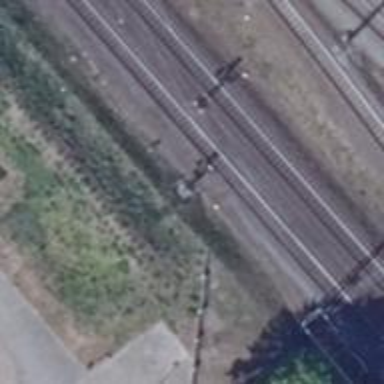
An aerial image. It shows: Railway signal.